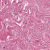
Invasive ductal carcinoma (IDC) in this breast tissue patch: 0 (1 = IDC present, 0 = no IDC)